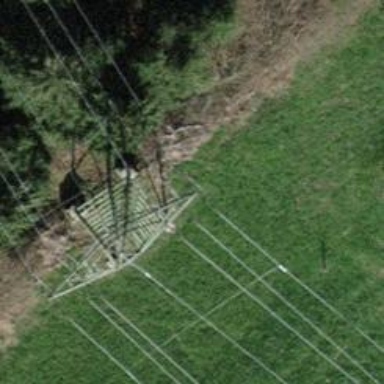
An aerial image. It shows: Power line with three cables.